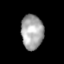
Tissue: lung
Cell type: Fibroblasts
Senescence score: 0.5686
Nuclear area (px): 753
Mean DAPI intensity: 165.837